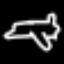
Label: airplane